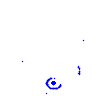
Particle: kaon